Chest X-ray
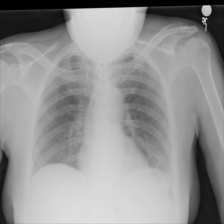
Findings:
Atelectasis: negative
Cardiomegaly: negative
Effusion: negative
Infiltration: negative
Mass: negative
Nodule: negative
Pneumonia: negative
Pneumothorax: negative
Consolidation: negative
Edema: negative
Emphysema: negative
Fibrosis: negative
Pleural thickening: negative
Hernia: negative